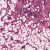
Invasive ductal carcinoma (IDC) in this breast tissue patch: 1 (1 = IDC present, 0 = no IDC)